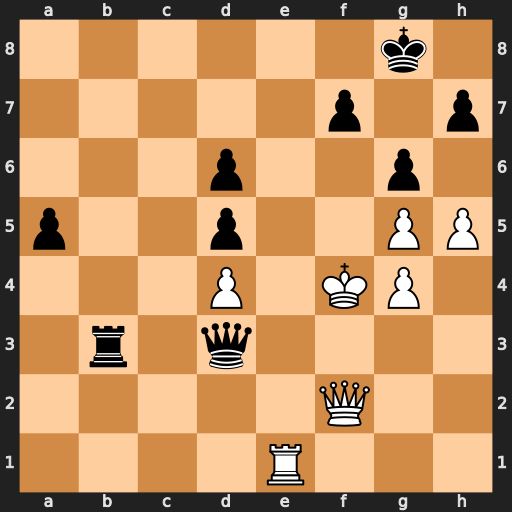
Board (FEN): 6k1/5p1p/3p2p1/p2p2PP/3P1KP1/1r1q4/5Q2/4R3
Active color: w
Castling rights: -
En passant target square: -
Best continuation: Re8+ Kg7 h6#